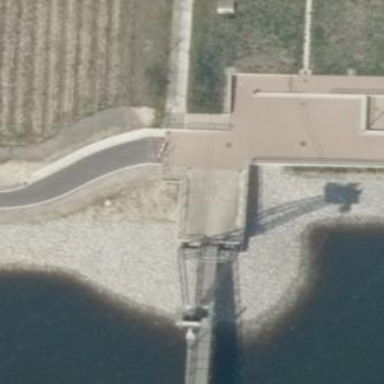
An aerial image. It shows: Footway road on bridge supported by piers.